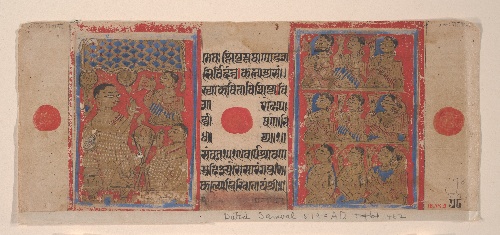
Date: 1461 (Samvat 1519)
Object type: Manuscript
Classification: Paintings
Medium: Ink, opaque watercolor, and gold on paper
Culture: India (Gujarat)
Dimensions: 4 3/8 x 10 1/8 in. (11.1 x 25.7 cm)
Department: Asian Art
Credit line: Rogers Fund, 1918
Accession year: 1918
Repository: Metropolitan Museum of Art, New York, NY
Tags: Monks